Question: '''
cvCvtColor(img,dst,CV_RGB2YCrCb);
for (int col=0;col<dst->width;col++)
{
for (int row=0;row<dst->height;row++)
{
int idxF = row*dst->widthStep + dst->nChannels*col; // Read the image data
CvPoint pt = {row,col};
temp_ptr2[0] += temp_ptr1[0]* 0.0722 + temp_ptr1[1] * 0.7152 +temp_ptr1[2] *0.2126 ; // channel Y
}
}
'''
But the result is this:

Please assist where am i going wrong?
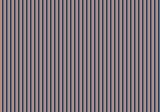
Answer: There is to say about this code sample:
- First, you are using the old C-style API ('IplImage' pointers, 'cvBlah' functions, etc), which is obsolete and more difficult to maintain (in particular, memory leaks are introduced easily), so you should consider using the C++-style structures and functions ('cv::Mat' structure and 'cv::blah' functions).- Your error is probably coming from the instruction 'cvCopy(dst,img);' at the very beginning. This fills your input image with nothing just before you start your processing, so you should remove this line.- For maximum speed, you should invert the two loops, so that you first iterate over rows then over columns. This is because images in OpenCV are stored row-by-row in memory, hence accessing the images by increasing column is more efficient with respect to the cache usage.- The temporary variable 'idxF' is never used, so you should probably remove the following line too:'''
int idxF = row*dst->widthStep + dst->nChannels*col;
'''
- When you access image data to store the pixels in 'temp_ptr1' and 'temp_ptr2', you swapped the positions of the 'x' and 'y' coordinates. You should access the image in the following way:'''
temp_ptr1 = &((uchar*)(img->imageData + (img->widthStep*pt.y)))[pt.x*3];
'''
- You never release the memory allocated for 'dst', hence introducing a memory leak in your application. Call 'cvReleaseImage(&dst);' at the end of your function.